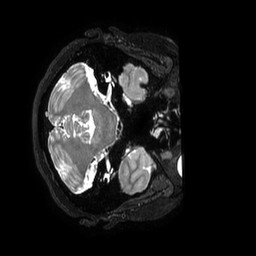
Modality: T2w
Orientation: axial
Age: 59
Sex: female
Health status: ill
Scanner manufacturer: philips
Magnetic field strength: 3 T
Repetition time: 3.5 s
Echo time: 0.3 s